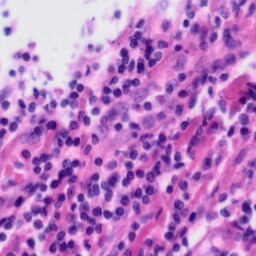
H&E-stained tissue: Tonsil